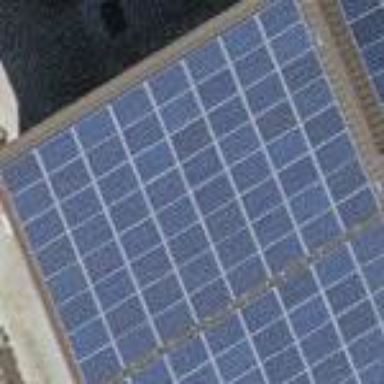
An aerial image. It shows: Solar power generator using photovoltaic panels.